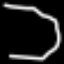
Label: octagon